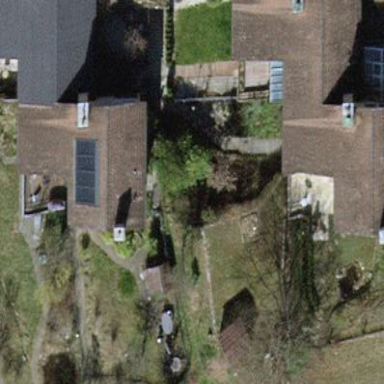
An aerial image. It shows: Saltbox-shaped roof on semi-detached house.